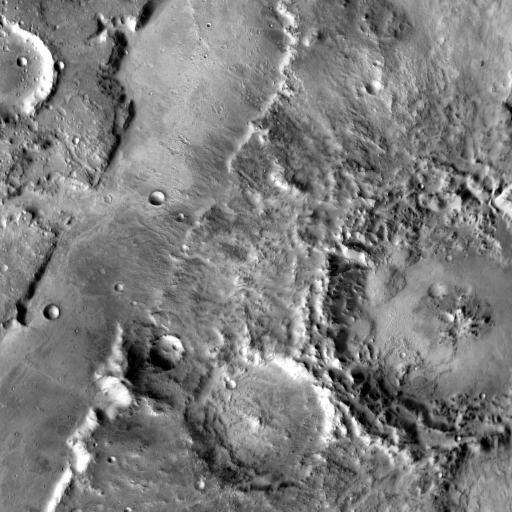
Crater classes present: Background, Other, Layered, Buried, Secondary